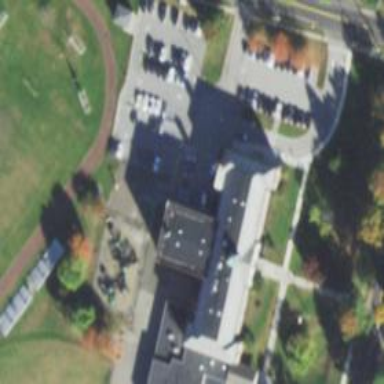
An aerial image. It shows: School.